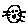
Label: cat